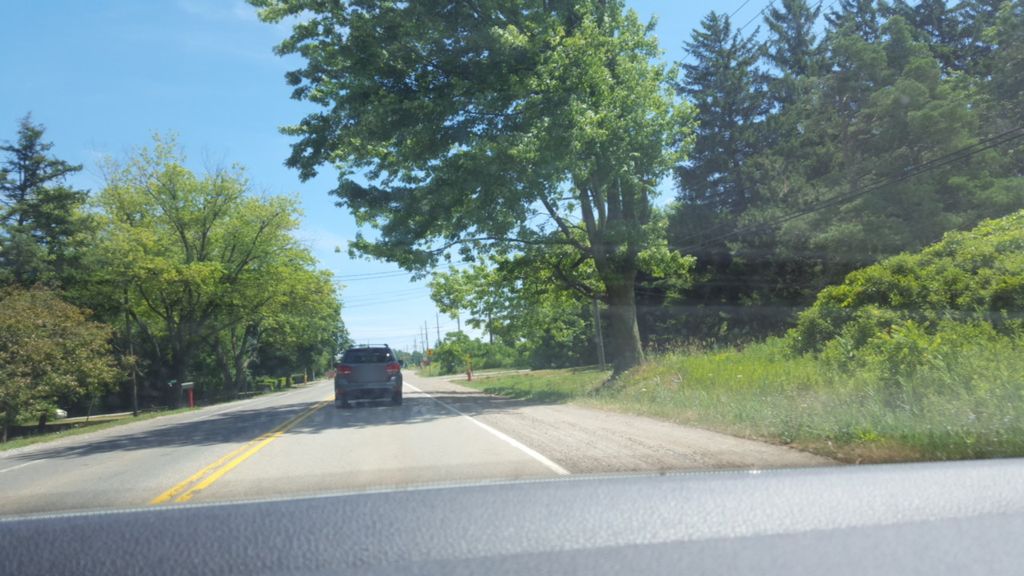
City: hamilton